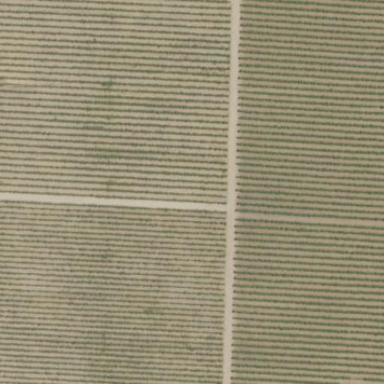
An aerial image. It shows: Vineyard.